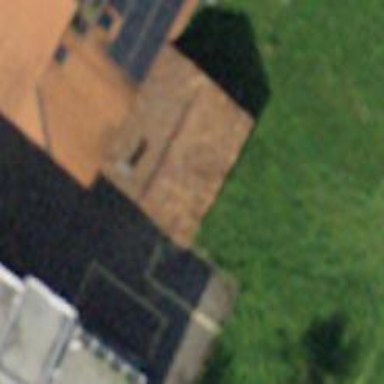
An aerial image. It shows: Barn.